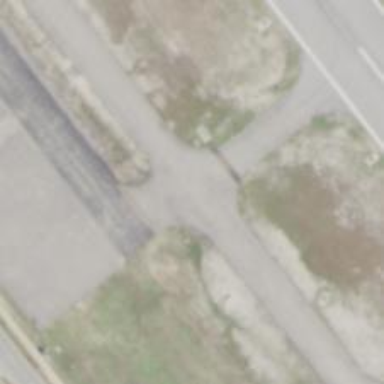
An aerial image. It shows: View of taxiway at the airport.